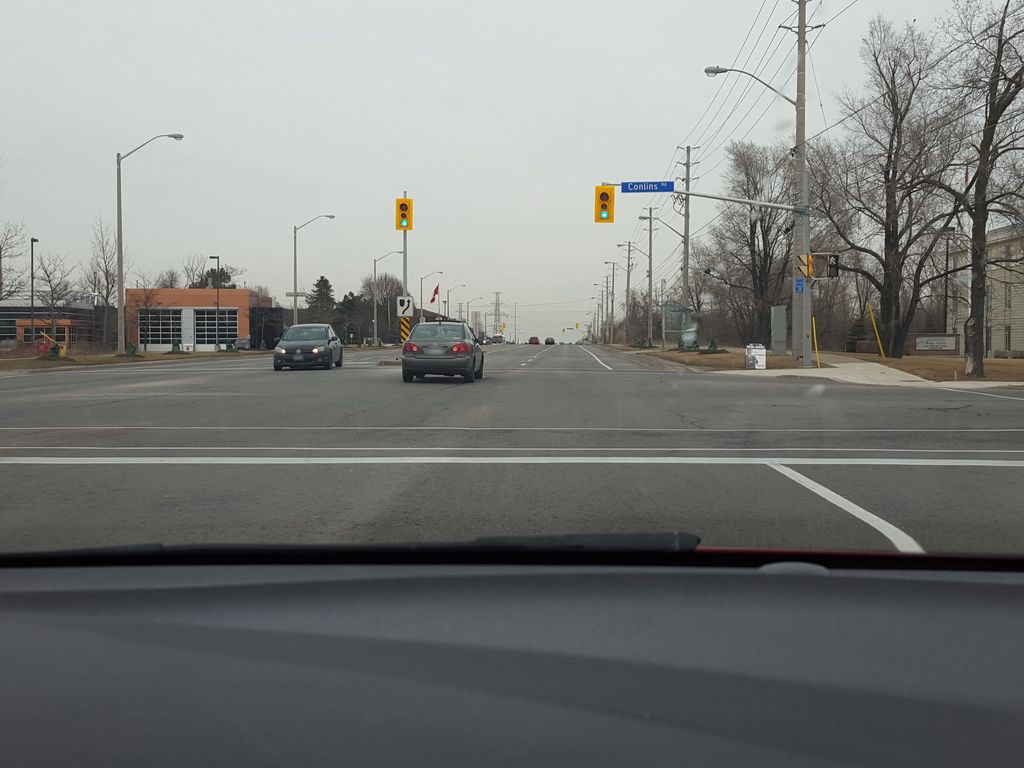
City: toronto